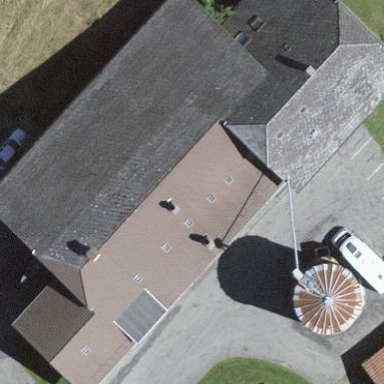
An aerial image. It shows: Farm building.